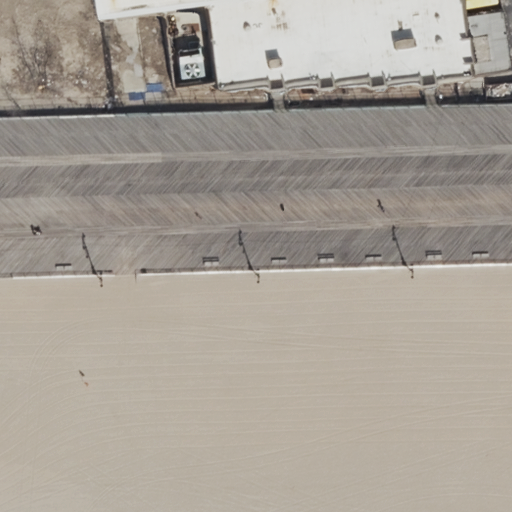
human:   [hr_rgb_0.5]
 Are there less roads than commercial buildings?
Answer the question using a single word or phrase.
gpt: no

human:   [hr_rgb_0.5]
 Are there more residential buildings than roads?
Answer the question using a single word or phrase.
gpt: no

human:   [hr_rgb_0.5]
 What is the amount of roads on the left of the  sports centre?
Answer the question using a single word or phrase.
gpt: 1

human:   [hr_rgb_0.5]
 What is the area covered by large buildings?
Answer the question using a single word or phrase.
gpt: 0m2

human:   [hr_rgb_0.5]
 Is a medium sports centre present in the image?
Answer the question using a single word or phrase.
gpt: yes

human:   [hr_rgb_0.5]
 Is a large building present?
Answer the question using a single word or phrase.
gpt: no

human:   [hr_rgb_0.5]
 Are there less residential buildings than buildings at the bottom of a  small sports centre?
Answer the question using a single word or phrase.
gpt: no

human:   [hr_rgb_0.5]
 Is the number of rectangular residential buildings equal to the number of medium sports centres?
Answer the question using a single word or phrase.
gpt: yes

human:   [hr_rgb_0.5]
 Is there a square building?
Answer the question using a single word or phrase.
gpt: no

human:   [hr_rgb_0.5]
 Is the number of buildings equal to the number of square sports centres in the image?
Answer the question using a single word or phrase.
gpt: no

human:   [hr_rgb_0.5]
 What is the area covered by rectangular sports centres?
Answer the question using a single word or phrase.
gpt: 439m2

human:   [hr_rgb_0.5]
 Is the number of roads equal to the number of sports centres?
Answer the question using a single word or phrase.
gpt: yes

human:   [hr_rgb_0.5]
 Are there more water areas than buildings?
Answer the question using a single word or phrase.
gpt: no

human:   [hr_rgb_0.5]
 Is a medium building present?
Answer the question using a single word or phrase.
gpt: yes

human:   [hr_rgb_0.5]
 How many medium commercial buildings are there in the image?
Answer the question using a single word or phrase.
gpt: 0

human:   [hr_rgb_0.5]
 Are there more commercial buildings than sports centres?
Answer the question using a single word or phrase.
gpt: no

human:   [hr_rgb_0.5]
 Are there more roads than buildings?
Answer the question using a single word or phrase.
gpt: no

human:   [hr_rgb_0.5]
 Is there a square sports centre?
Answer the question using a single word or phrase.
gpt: no

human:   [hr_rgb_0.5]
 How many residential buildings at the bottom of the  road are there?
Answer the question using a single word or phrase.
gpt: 0

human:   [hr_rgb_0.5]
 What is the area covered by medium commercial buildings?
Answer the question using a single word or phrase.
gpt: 0m2

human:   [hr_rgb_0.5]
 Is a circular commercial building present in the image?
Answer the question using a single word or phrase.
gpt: no

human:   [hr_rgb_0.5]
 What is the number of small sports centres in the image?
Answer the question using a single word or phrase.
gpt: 0

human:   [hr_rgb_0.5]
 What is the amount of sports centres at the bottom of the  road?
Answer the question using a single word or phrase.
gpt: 0

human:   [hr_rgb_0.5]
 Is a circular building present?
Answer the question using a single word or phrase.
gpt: no

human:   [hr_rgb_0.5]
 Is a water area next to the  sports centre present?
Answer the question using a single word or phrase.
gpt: no

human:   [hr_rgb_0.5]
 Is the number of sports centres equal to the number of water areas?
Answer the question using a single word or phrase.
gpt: no

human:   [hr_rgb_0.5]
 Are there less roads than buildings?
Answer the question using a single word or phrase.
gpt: no

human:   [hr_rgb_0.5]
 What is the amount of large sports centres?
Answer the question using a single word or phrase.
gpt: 0

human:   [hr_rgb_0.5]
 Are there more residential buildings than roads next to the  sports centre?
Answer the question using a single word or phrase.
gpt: no

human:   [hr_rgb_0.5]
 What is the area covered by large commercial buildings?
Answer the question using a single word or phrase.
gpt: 0m2

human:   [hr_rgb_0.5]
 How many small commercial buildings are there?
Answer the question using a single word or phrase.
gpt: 0

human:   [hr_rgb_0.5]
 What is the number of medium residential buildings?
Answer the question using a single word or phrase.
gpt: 1

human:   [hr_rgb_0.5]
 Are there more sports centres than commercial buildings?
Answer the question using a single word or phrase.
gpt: yes

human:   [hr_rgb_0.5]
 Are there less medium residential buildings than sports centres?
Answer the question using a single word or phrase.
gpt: no

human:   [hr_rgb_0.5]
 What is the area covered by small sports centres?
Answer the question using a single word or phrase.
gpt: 0m2

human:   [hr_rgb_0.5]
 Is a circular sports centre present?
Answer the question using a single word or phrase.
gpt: no